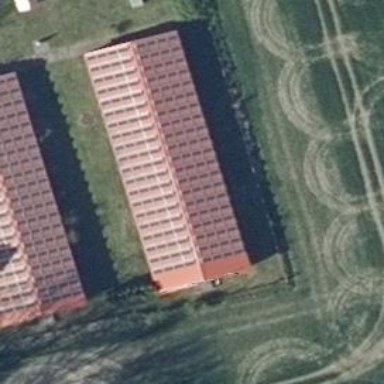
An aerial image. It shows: Building equipped with small solar photovoltaic panel for generating electricity.